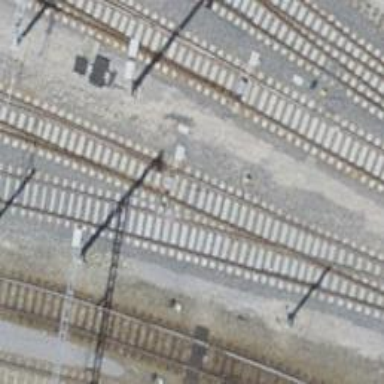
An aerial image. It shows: Rail yard with one track. The electrified railway uses contact line with voltage levels of 3000 and 15000.